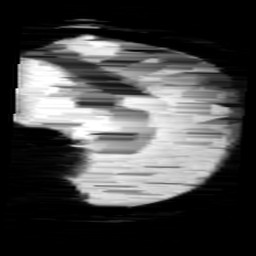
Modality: minIP
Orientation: sagittal
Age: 9
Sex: female
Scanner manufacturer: siemens
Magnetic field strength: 3 T
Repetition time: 0.027 s
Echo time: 0.02 s